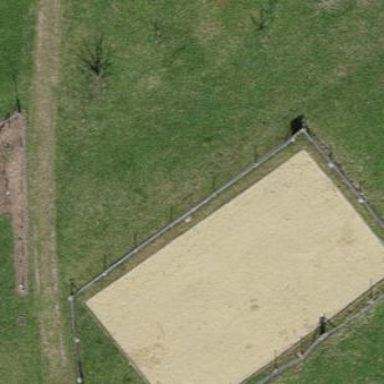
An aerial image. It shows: Fence is in the image.